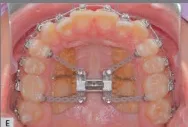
A-F) Molar bands were removed and mandibular leveling and alignment was completed.
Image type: medical_photograph (oral_photograph)